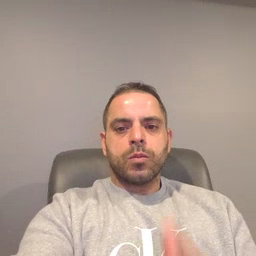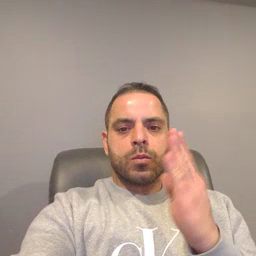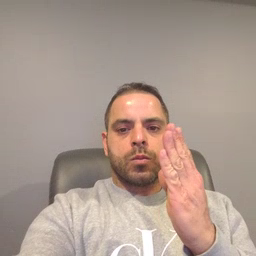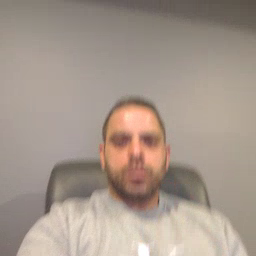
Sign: blue